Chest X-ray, AP view. Patient: 51 years old, sex M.
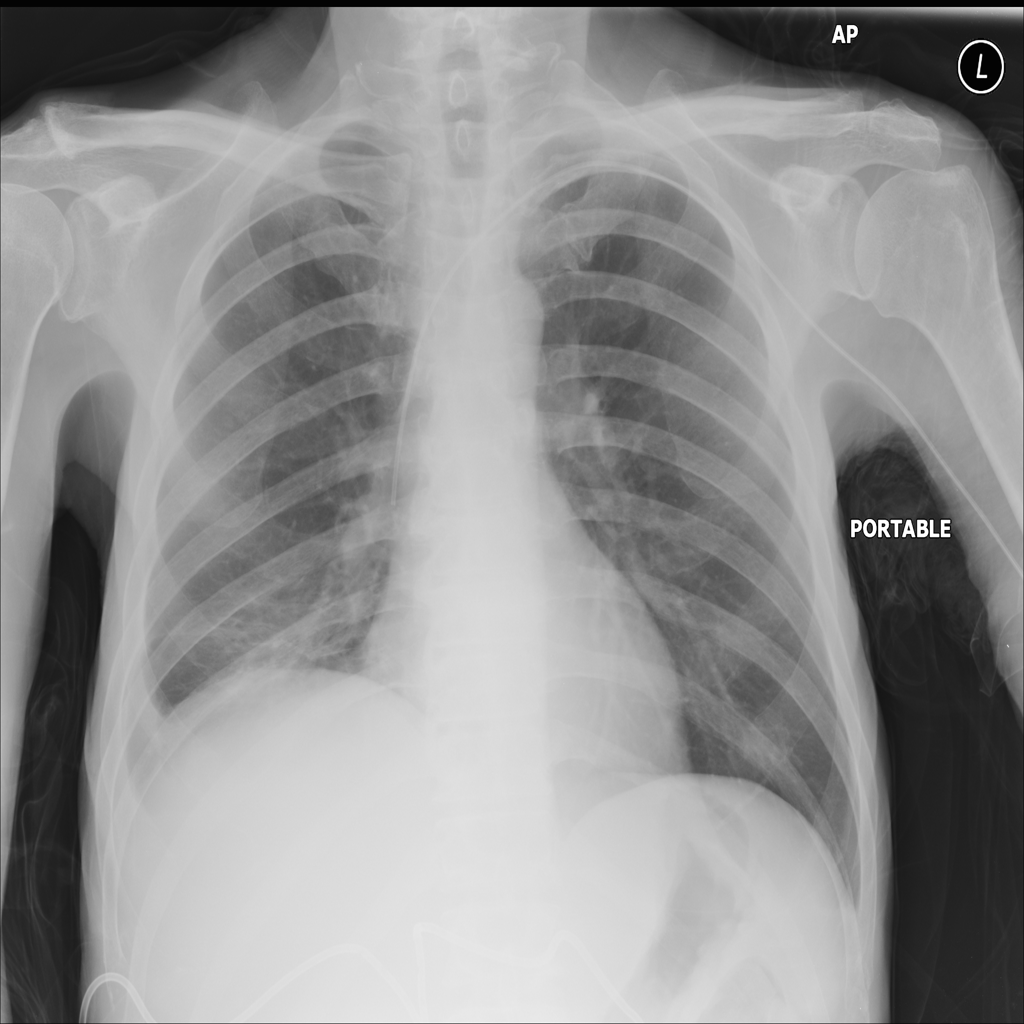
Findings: Consolidation